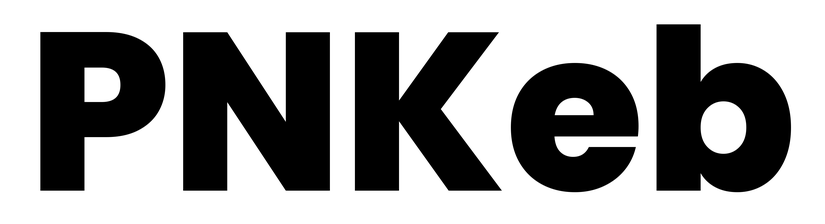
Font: Poppins-ExtraBold